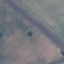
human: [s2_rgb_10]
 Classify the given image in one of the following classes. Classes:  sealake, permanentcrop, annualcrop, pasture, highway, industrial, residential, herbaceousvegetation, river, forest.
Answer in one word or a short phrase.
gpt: Highway